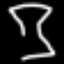
Label: hourglass